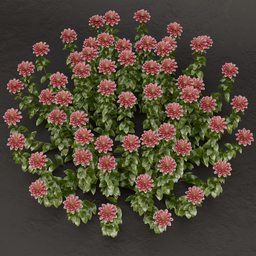
Label: nature